Question: I'm new to ionic framework, and I start to play with and I like, so I decided to make a new application.
I'm facing a problem with adding a striped tabs on the top. the striped tabs are not positined in the top. see attached image :

here is my body code :) :
'''
<body ng-app="starter">
<div class="tabs-striped tabs-top tabs-background-dark tabs-color-energized">
<div class="tabs">
<a class="tab-item" href="#">
hier
</a>
<a class="tab-item active" href="#">
aujourd'hui
</a>
<a class="tab-item" href="#">
demain
</a>
</div>
</div>
<ion-content>
<div ng-controller="customersCtrl">
<div class="list">
<div class="item item-divider">
Candy Bars
</div>
<a class="item" href="#" align="center" >
First Item
</a>
<a class="item" href="#" align="center" >
Second Item
</a>
<a class="item" href="#" align="center" >
Third Item
</a>
<a class="item" href="#" align="center" >
Fifth Item
</a>
</div>
</div>
</ion-content>
</body>
'''
<URL>
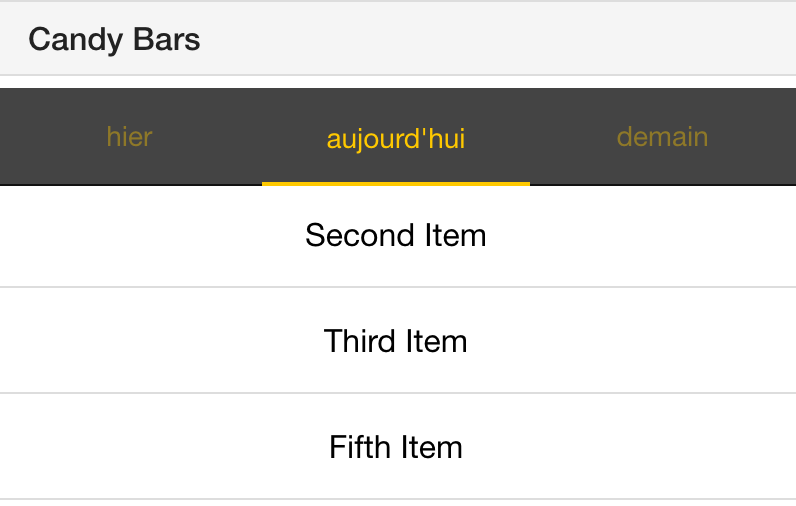
Answer: If you don't want the nav-bar and want your tabs to appear at the very top of the view simply add this style:
'''
.tabs-top >.tabs, .tabs.tabs-top
{
top: 0 !important;
}
'''
Have a look at the codepen <URL>.
UPDATE:
I guess the problem is in the way you have defined your tabs.
In your index.html (main page) you would have something like this:
'''
<body ng-app="app">
<ion-nav-view></ion-nav-view>
</body>
'''
and then you would have another page (view) where you have your tabs defined:
'''
<ion-view view-title="home" hide-nav-bar="true" hide-back-button="true">
<ion-tabs class="tabs-striped tabs-top tabs-background-dark tabs-color-energized">
<ion-tab title="hier">
<ion-nav-view name="tab-1">
<ion-content padding="true" has-header="false">
<h1>HOME</h1>
</ion-content>
</ion-nav-view>
</ion-tab>
<ion-tab title="aujourd'hui">
<ion-nav-view name="tab-2">
<ion-content padding="true" has-header="false">
<h1>SETTINGS</h1>
</ion-content>
</ion-nav-view>
</ion-tab>
<ion-tab title="demain" >
<ion-nav-view name="tab-3">
<ion-content padding="true" has-header="false">
<h1>INFO</h1>
</ion-content>
</ion-nav-view>
</ion-tab>
</ion-tabs>
</ion-view>
'''
at the top you have '<ion-view>' (ref. <URL>.
Inside the '<ion-tabs>' you would have your tabs:
'''
<ion-tab title="hier">
<ion-nav-view name="tab-1">
<ion-content padding="true" has-header="false">
<h1>HOME</h1>
</ion-content>
</ion-nav-view>
</ion-tab>
'''
the title will appear at the top.
Inside each '<ion-tab>' you must add a (ref. <URL>.
Have a look at this <URL> to see if it works for you.